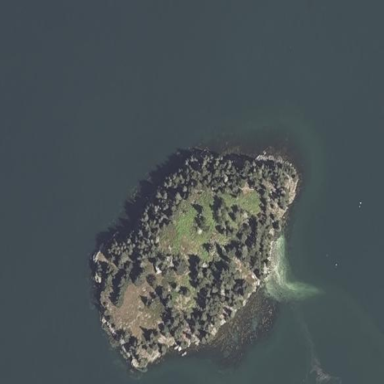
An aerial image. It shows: Island with natural coastline.